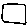
Label: square